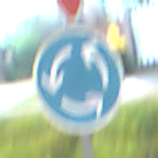
Verkehrszeichen: Kreisverkehr
Zusatzzeichen oben: VorfahrtGewaehren
Umgebung: Outdoor, Suburban
Tageszeit: Night
Wetter: PartlyCloudy
Licht: Artificial
Jahreszeit: NotSpecified
Kontrast: HighContrast